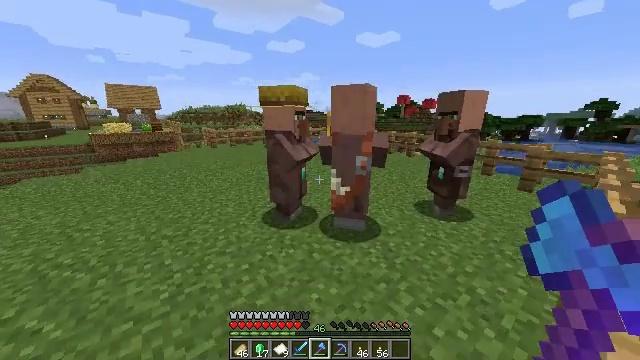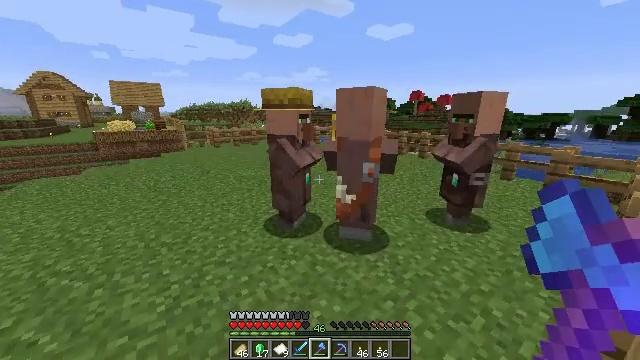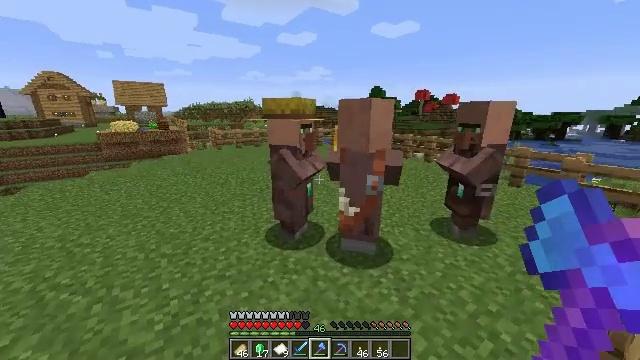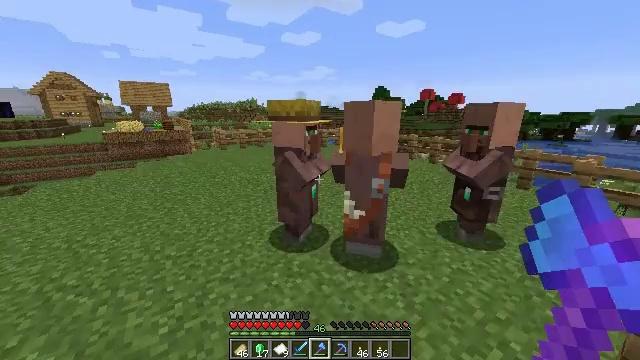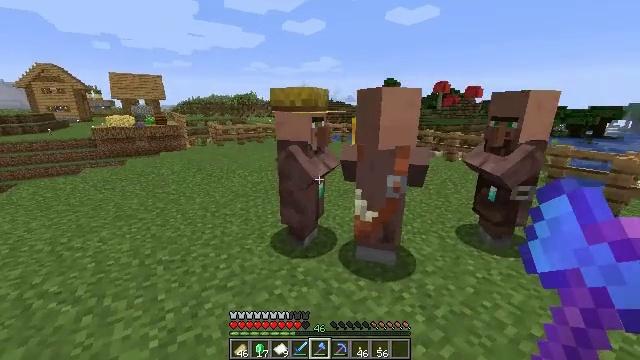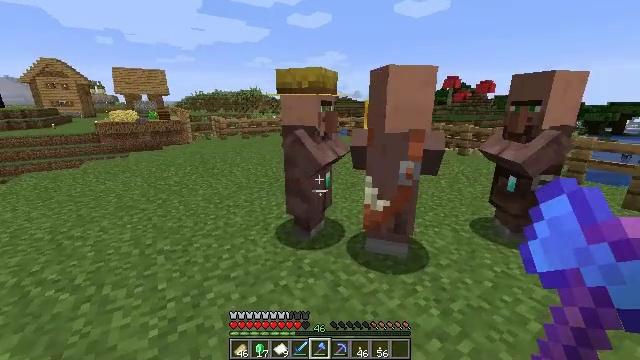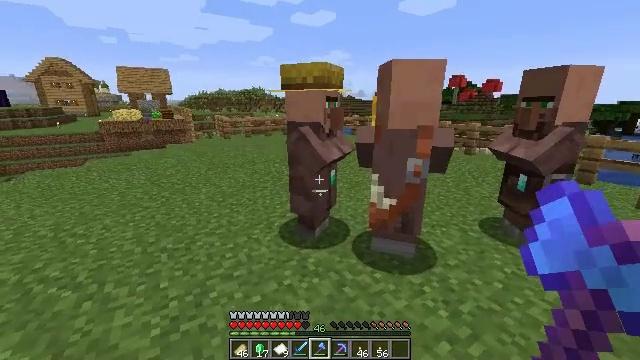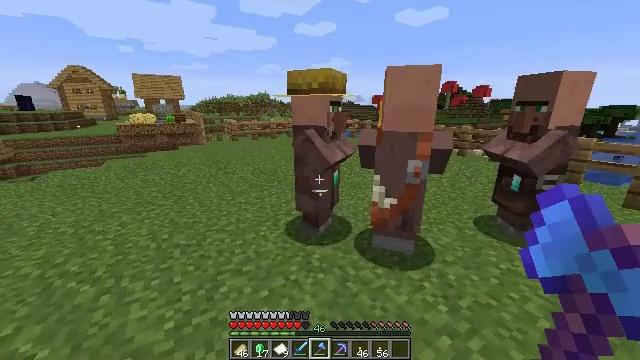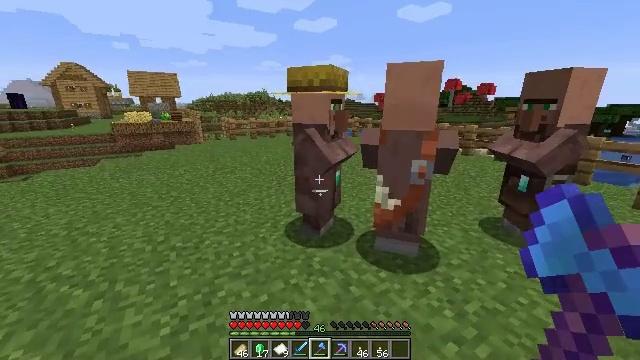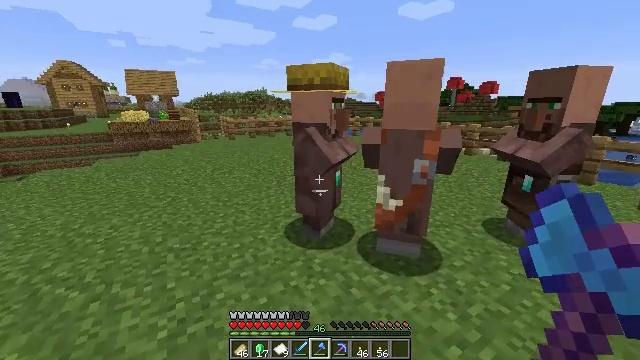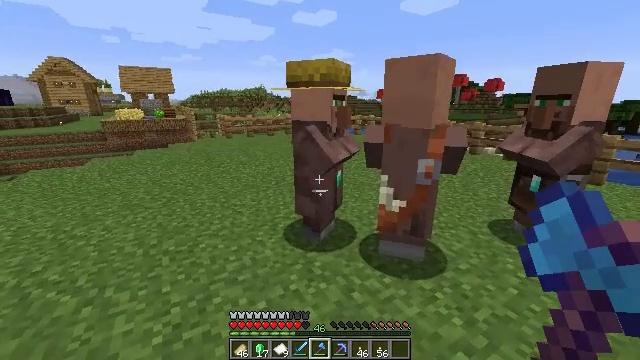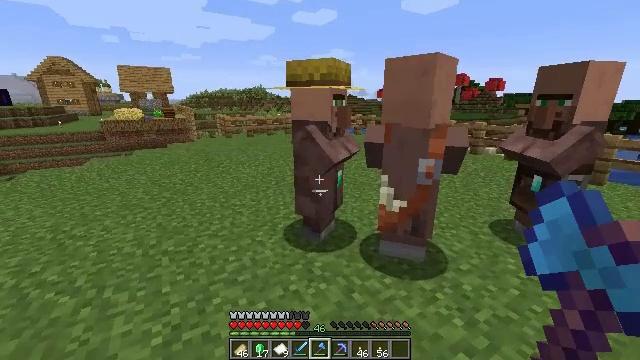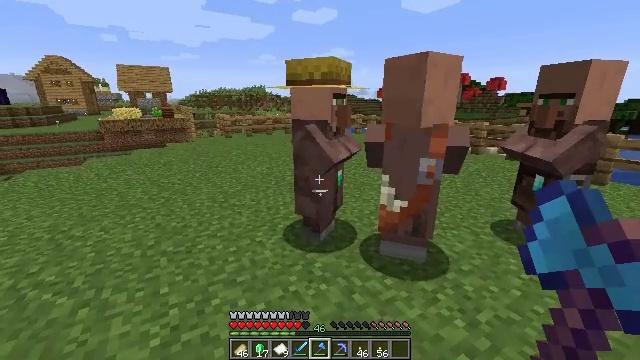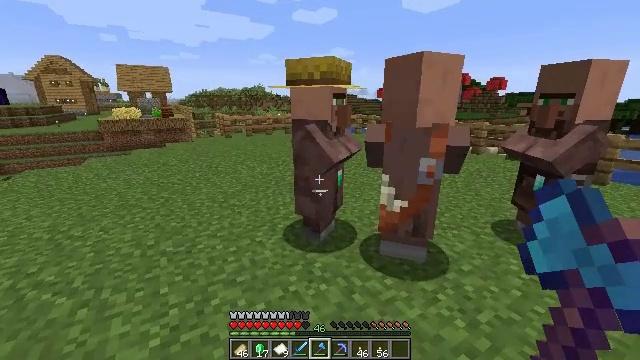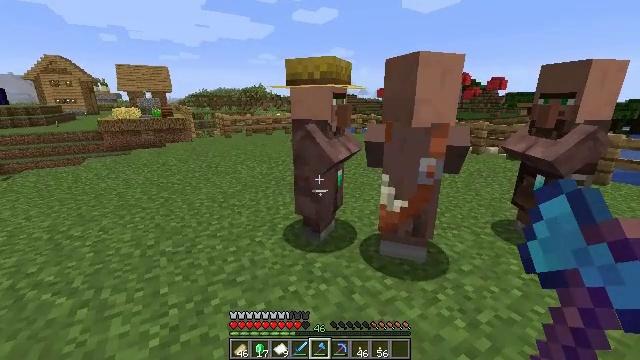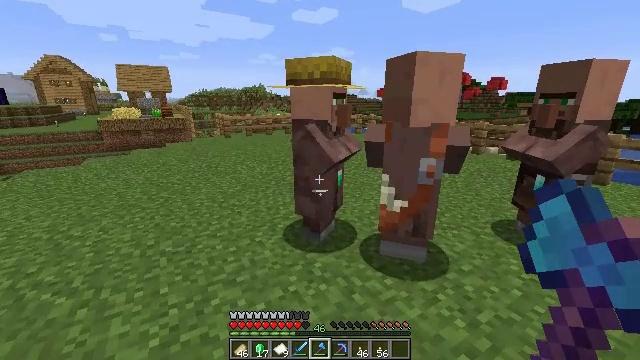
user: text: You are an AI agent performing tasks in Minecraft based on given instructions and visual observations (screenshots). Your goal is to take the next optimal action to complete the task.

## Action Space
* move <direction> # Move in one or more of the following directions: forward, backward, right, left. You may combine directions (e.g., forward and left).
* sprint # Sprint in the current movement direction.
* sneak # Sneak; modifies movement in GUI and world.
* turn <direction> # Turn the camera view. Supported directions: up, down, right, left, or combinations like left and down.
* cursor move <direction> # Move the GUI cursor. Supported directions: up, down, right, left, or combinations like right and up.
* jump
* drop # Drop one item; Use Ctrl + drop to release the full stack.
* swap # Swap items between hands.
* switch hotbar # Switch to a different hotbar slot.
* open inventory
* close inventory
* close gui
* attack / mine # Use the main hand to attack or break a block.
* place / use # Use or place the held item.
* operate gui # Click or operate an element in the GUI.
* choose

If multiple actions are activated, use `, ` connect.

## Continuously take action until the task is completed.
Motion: motion action
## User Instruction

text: Use the crafting table to craft a suspicious stew.
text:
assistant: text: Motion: move forward, sprint, turn left, jump
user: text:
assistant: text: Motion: move forward, sprint, jump
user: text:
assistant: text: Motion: move forward, jump
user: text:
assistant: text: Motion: no_op
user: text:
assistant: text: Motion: turn left
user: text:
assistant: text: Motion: no_op
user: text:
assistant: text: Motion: no_op
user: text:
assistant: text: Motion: no_op
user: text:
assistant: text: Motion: no_op
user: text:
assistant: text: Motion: no_op
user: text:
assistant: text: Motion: no_op
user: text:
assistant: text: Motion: no_op
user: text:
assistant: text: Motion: no_op
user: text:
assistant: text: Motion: no_op
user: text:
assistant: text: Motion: no_op
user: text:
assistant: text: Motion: no_op
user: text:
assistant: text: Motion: no_op
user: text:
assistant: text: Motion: no_op
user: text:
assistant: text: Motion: no_op
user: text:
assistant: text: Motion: no_op
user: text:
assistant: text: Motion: turn right
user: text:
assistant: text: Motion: turn right
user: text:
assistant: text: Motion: turn right
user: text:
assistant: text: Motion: turn right
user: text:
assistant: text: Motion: turn right
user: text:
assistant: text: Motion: no_op
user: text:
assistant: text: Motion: no_op
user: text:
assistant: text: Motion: no_op
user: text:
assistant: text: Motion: no_op
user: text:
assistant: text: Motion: no_op